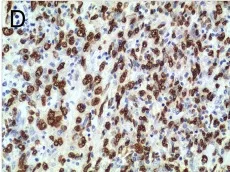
Pathological characteristics of the tumor. H&E stained image showing that the tumor contained a mixture of proliferative spindle cells and a large number of small lymphocytes and plasma cells. In CD3 . Magnification 400X.
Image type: pathology (h&e)